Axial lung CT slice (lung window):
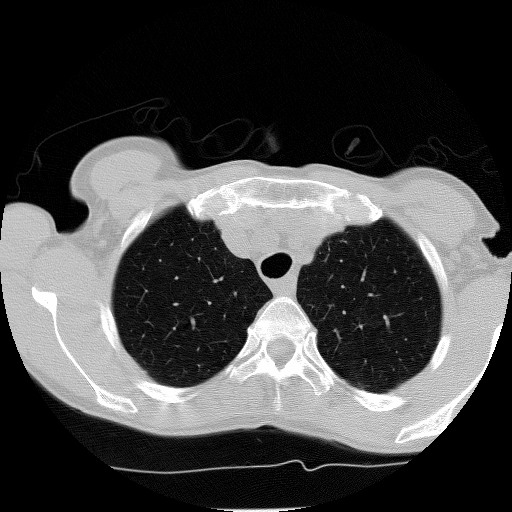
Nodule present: no